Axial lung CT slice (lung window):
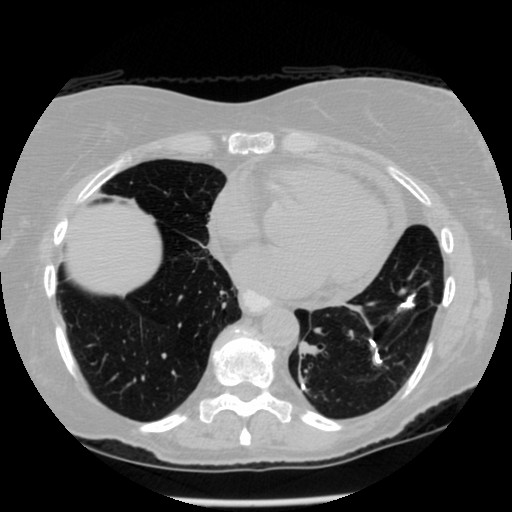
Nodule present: no